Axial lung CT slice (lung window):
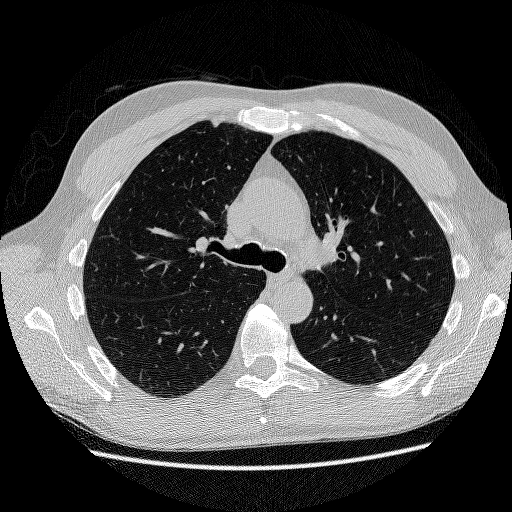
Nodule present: no